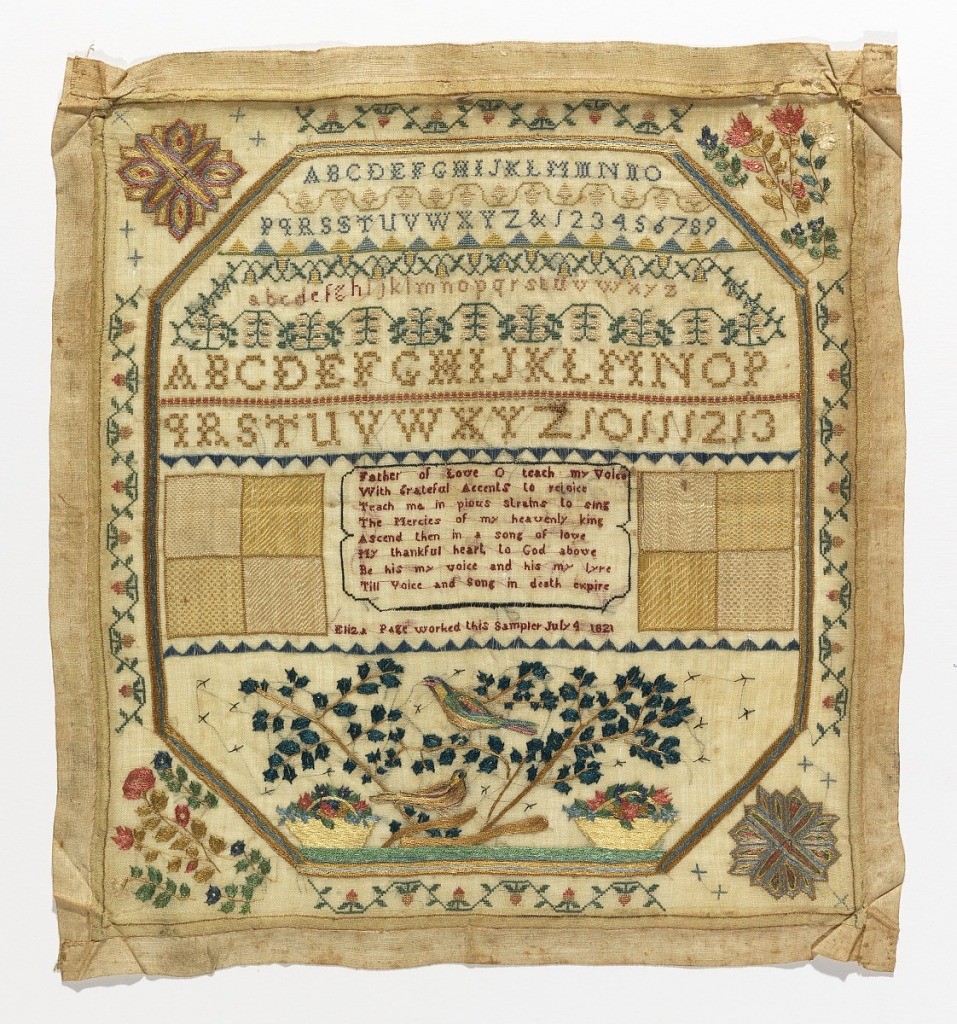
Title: Sampler
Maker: Eliza Page
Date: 1821
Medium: silk embroidery on wool foundation Technique: embroidered in counted cross, satin, eye, stem and running stitches on plain weave foundation
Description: Octagonal frame enclosing three alphabets, set of numbers, darning squares, verse and picture of birds in a tree with baskets of flowers. Curving floral border on outside of frame. Two darning squares, each divided into four squares, containing eight examples simulating twill and plain weave.
Verse: "Father of love o teach my voice/ with grateful accents to rejoice/ Teach me in pious strains to sing/ the mercies of my heavenly King/ Ascend then in a song of Love/ My thankful heart to God above/ Be his my voice and his my lyre/ Till voice and song in death expire."
Signed Eliza Page worked this sampler July 4 1821.